Question: I have a tab bar app. It has 5 tabs. I have the 3rd tab connected to a navigation controller that's connected to a table view controller. Simple enough, right?
Well, I recently decided to implement left/right swipe gestures as an optional way to navigate left and right to each tab in the tab bar controlled app. The gestures work great, except I don't have a way to implement the gestures on the 3rd tab (the one with the 'UITableView') because there's no implementation file associated with it.
And that's my question: How can I implement the gestures on the third tab so I can navigate AWAY from it by swiping?? I can swipe that tab, but not of it. I'm fairly new to iOS dev, and I really appreciate any help!
(Using ARC, Storyboard, & Xcode 4.5.2)
Here's a screenshot of how my Table View Controller is connected to my Tab Bar Controller:

The answer marked correct is indeed correct. It explained to me how to make a subclass of my UITableViewController. But I was also wondering how to implement my TableView programmatically... so after a bit of searching, this link pretty much shows exactly how to do that: <URL>.
Hope this helps anyone that had my same quesions!
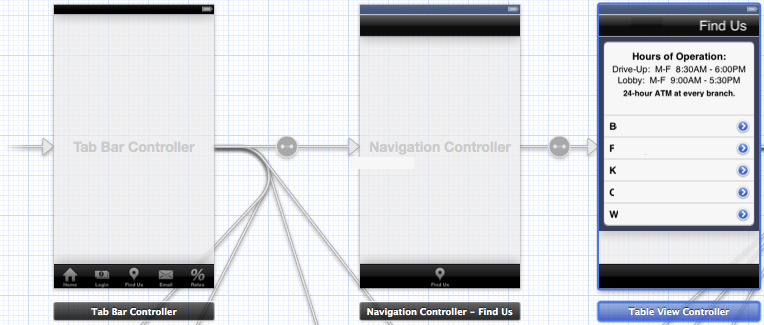
Answer: To control gestures on a VC, you'll need your own subclass. Create a new objective-c object named like MyTableViewController. Xcode lets you specify a superclass when creating the files, use UITableViewController.
Xcode provides some template code in the new files -- leave that alone to begin with. In storyboard, I think the tab you're trying to fix has a navigation (vc) whose root vc is a UITableViewController.
Select that table vc and select the Identity inspector (upper right, third tab from the left). You should see a section called custom class. The current class is probably UITableViewController. Change that to MyTableViewController, or whatever you named the new class.
Build and run. Now you control that table vc. Back in it's implementation file, you can add your gesture code in viewDidLoad:.